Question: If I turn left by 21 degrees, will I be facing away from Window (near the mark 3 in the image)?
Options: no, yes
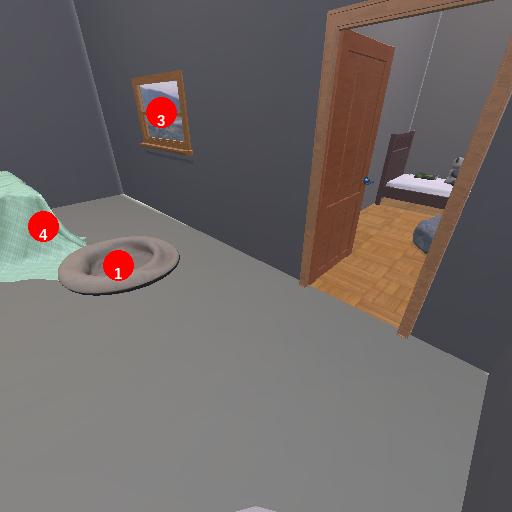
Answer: no